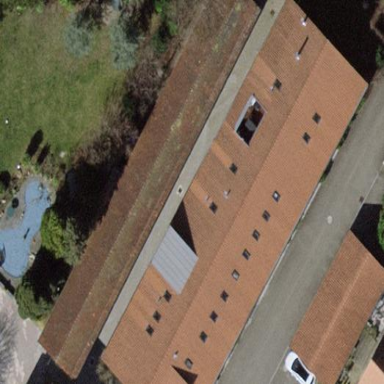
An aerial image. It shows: Building with gabled roof.